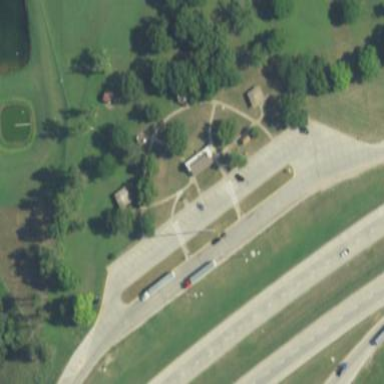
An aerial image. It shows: Rest area on the road.